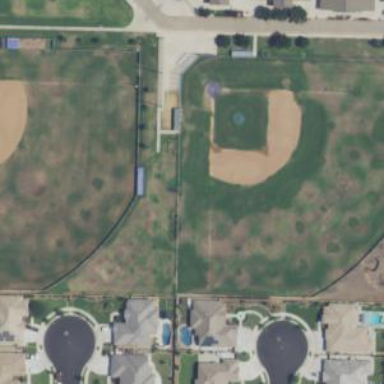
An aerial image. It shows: Baseball pitch for leisure land activities.